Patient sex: M
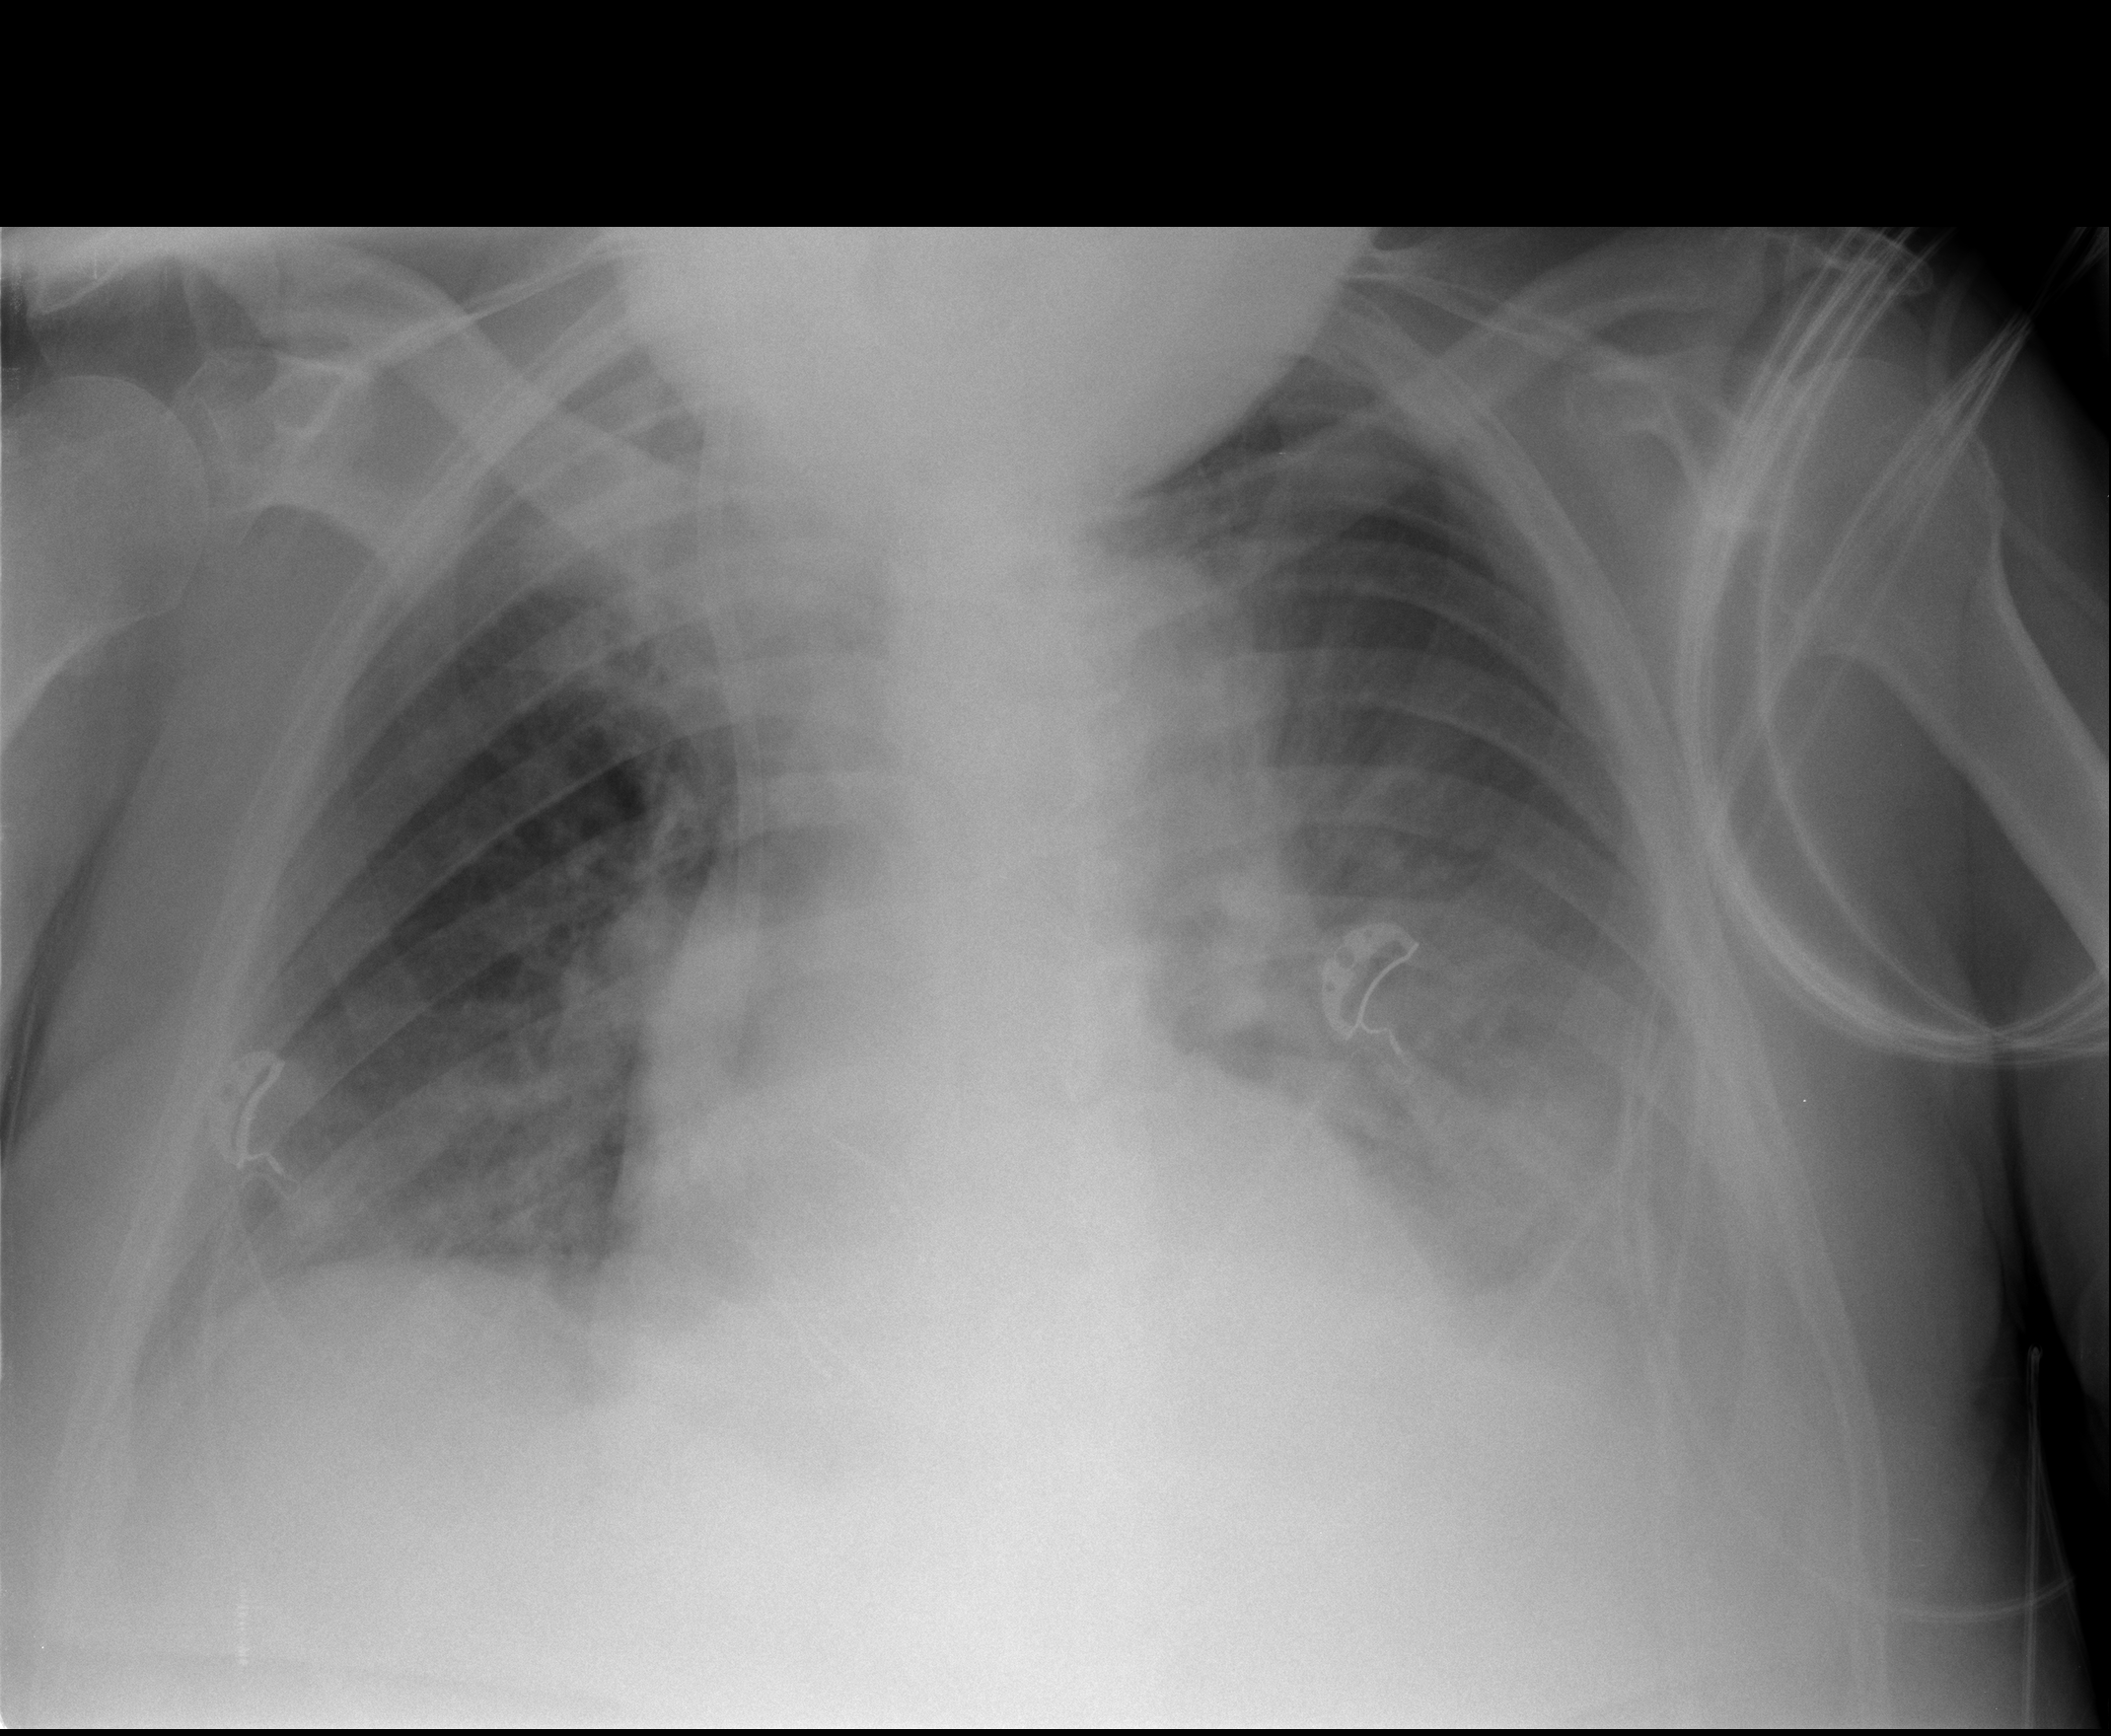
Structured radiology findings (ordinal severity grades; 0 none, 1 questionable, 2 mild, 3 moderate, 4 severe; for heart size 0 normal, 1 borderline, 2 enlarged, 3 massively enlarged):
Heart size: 2
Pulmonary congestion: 2
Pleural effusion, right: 2
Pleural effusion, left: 3
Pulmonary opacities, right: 1
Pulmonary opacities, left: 0
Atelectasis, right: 1
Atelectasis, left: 3